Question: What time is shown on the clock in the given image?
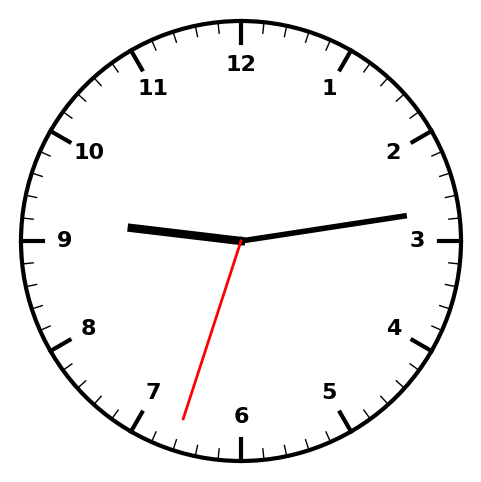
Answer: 09:13:33